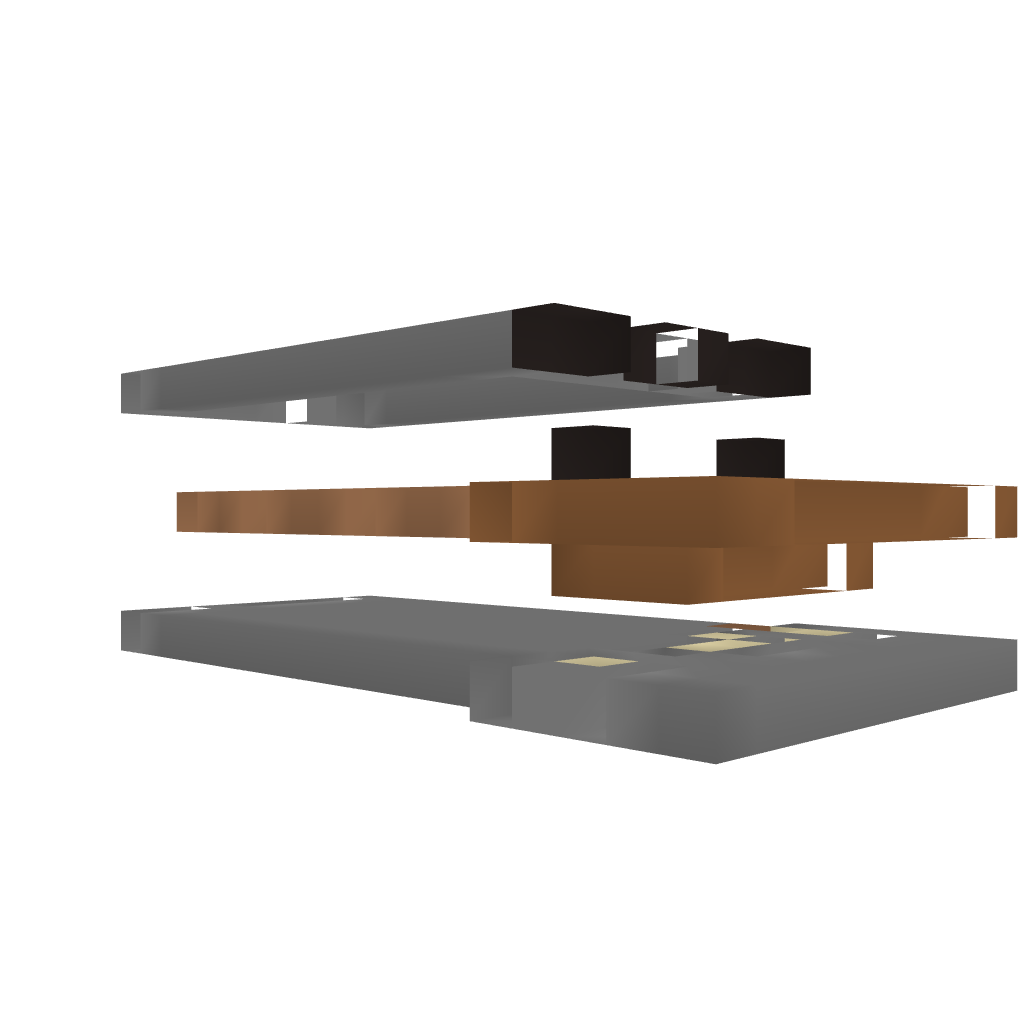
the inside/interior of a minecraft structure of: Chicken Egg Collection &amp; Storage